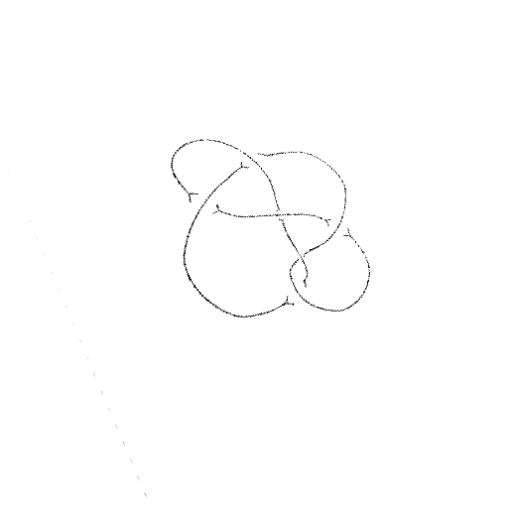
Crossing number: 6